Interaction volume radius: 5 \u00c5
Interaction volume height: 15 \u00c5
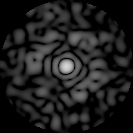
Disorder parameter: 0.8124